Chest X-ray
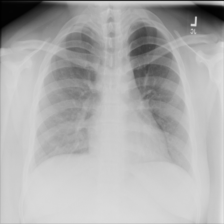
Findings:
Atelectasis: negative
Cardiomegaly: negative
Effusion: negative
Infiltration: negative
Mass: negative
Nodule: negative
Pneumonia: negative
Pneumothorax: negative
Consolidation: negative
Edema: negative
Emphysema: negative
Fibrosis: negative
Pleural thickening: negative
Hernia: negative